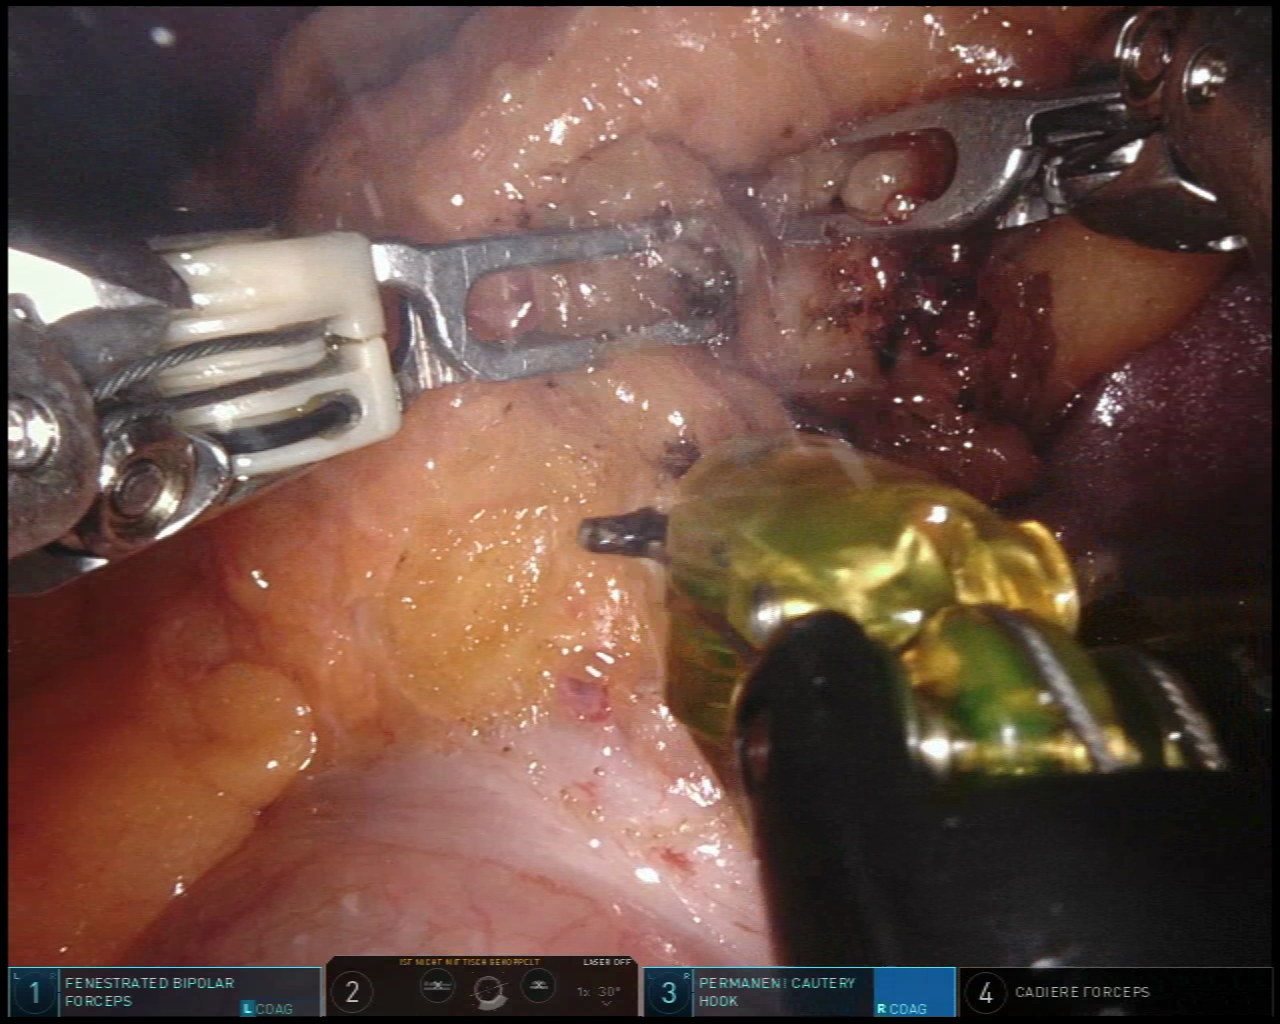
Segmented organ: spleen
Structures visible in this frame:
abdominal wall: no
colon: yes
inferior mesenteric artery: no
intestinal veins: no
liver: no
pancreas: no
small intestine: no
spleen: yes
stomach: no
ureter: no
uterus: no
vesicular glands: no